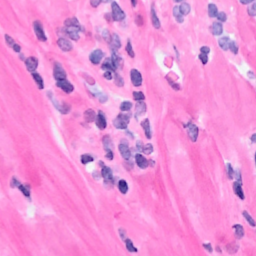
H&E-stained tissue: Breast